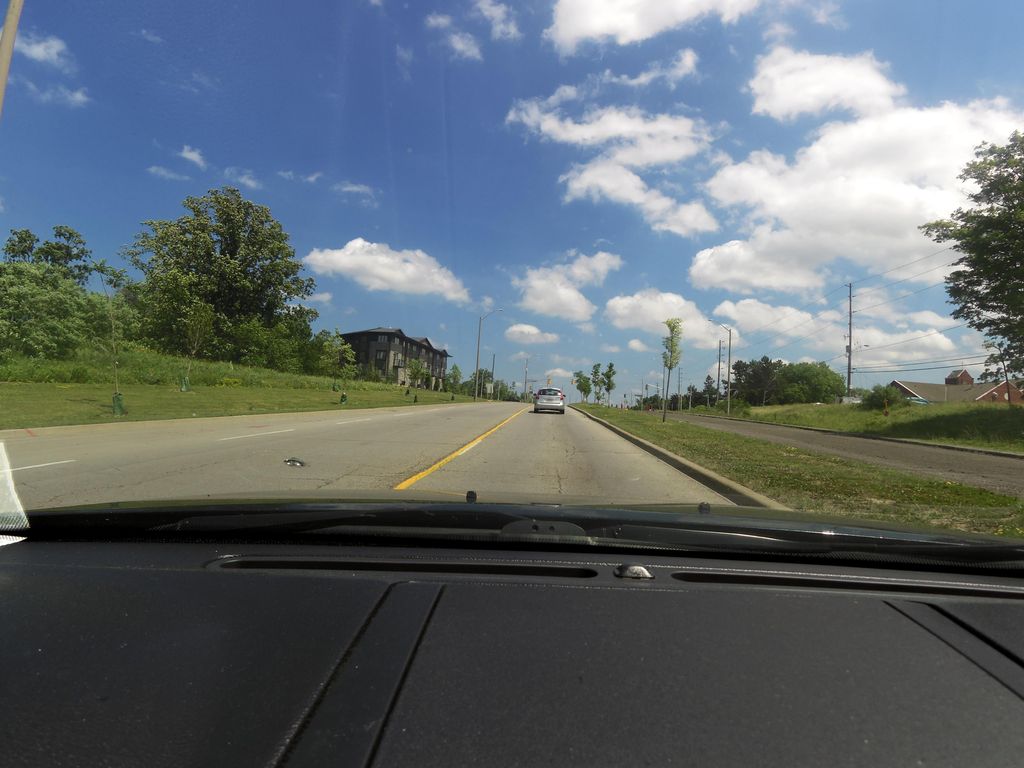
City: hamilton